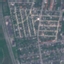
Land use / land cover: Residential